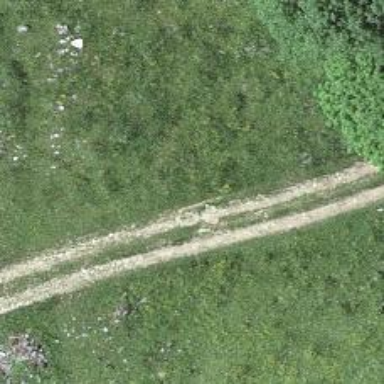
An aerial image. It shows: Track with grade 3 surface.